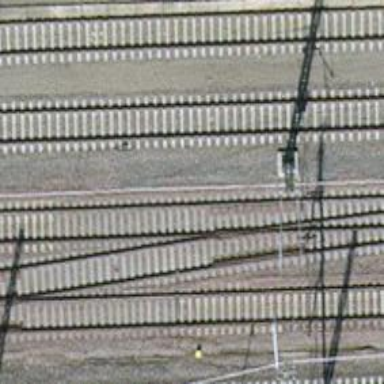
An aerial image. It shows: Railway track.